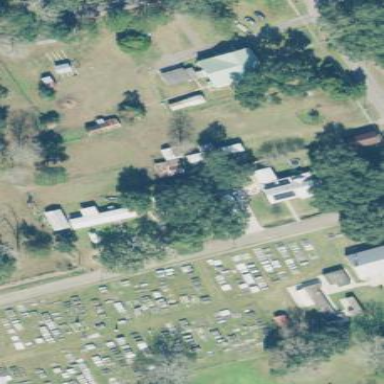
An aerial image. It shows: Cemetery.